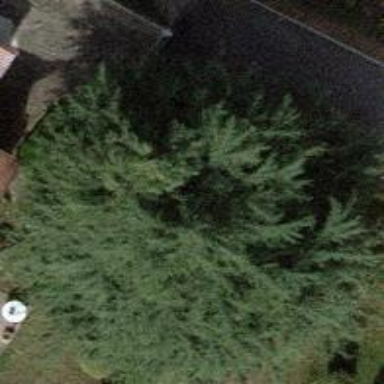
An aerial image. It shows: Evergreen tree with needle-leaved leaves.